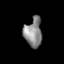
Tissue: skin
Cell type: T cells
Senescence score: 0.2659
Nuclear area (px): 497
Mean DAPI intensity: 137.346